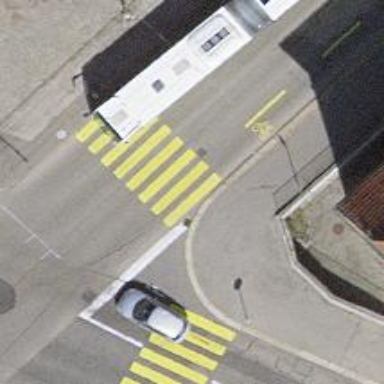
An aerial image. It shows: Marked zebra crossing.